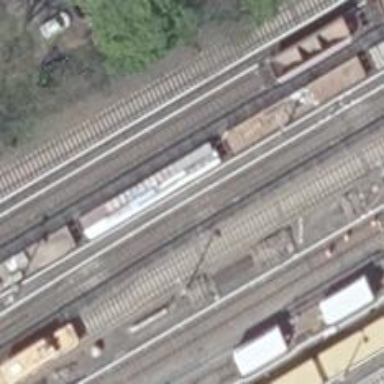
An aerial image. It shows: Yard serving electrified light rail.